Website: slack
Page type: stored-credit-cards
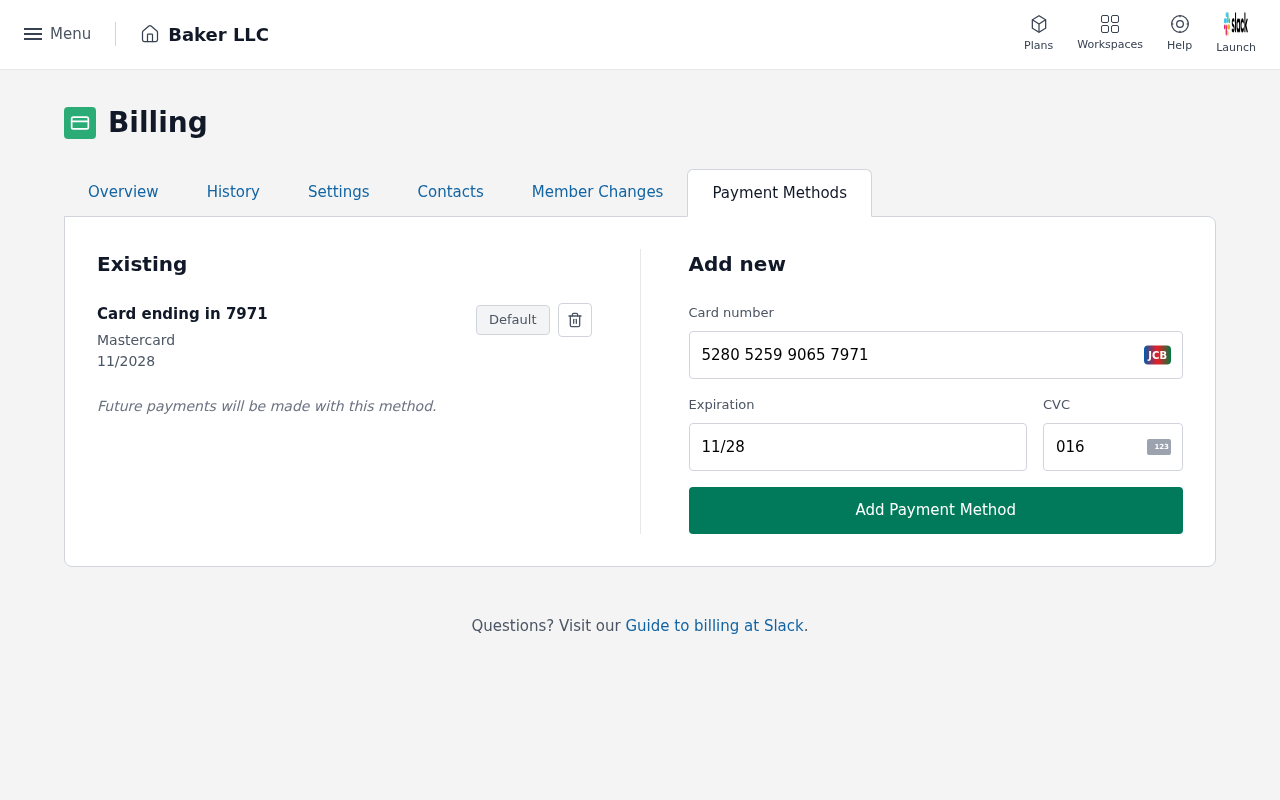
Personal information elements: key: PII_CARD_CVV
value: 016
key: PII_CARD_EXPIRY
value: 11/2028
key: PII_CARD_EXPIRY
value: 11/28
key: PII_CARD_LAST4
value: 7971
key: PII_CARD_NUMBER
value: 5280 5259 9065 7971
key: PII_CARD_TYPE
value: Mastercard
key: PII_COMPANY
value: Baker LLC